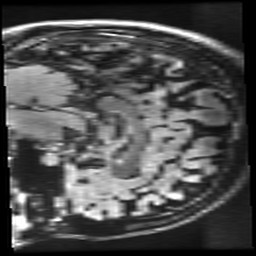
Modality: FLAIR
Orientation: sagittal
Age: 24
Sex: female
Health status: healthy
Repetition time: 12 s
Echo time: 0.09782 s